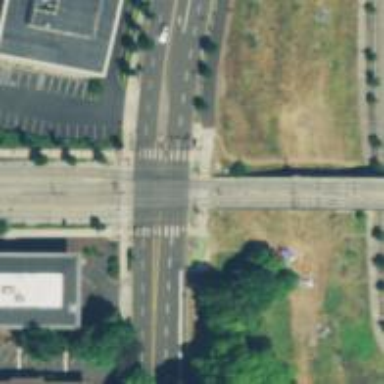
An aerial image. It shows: Busway road with embedded light rail tracks.